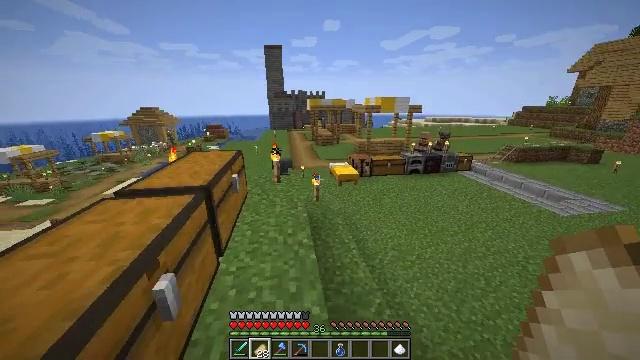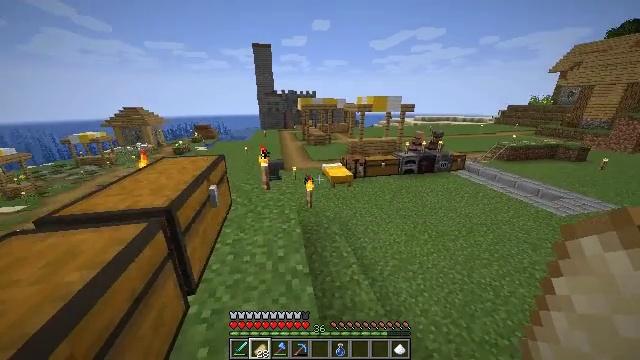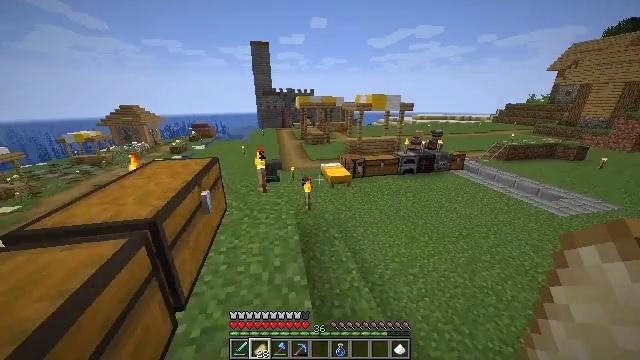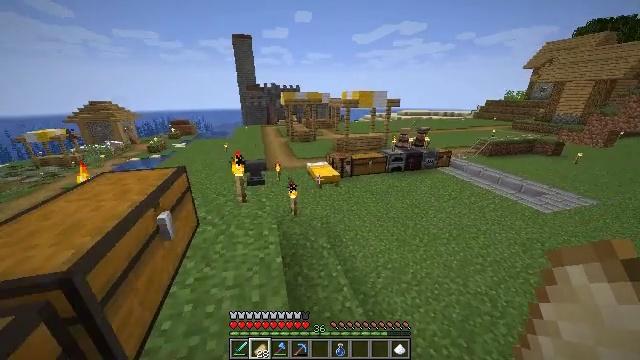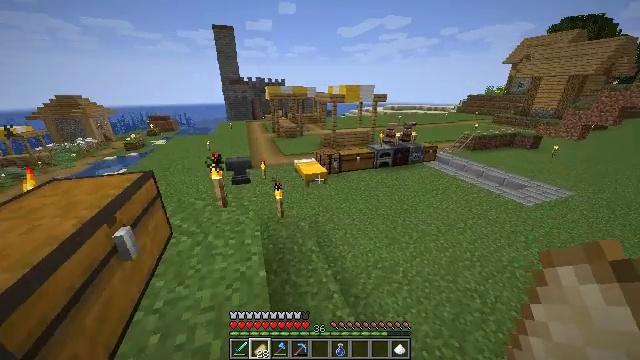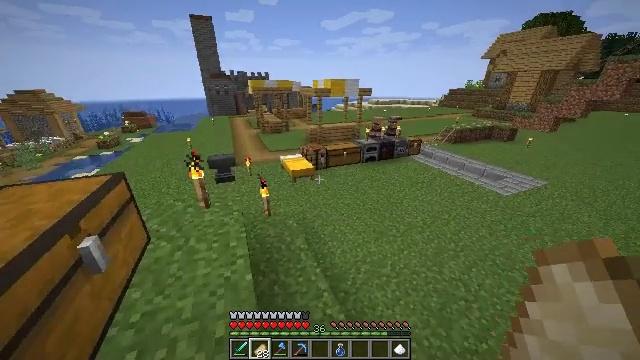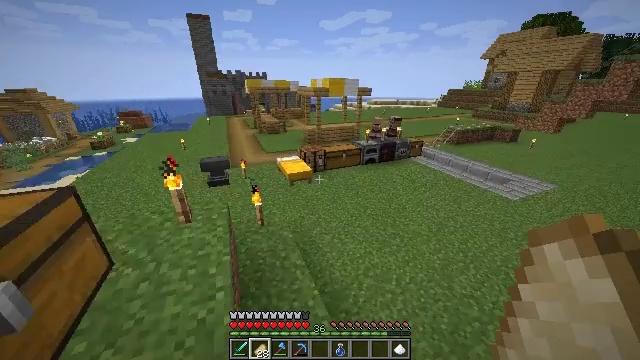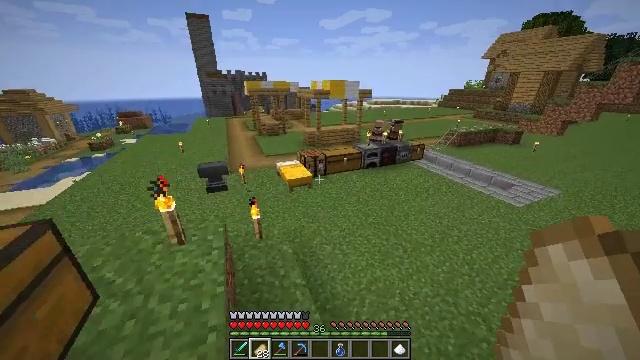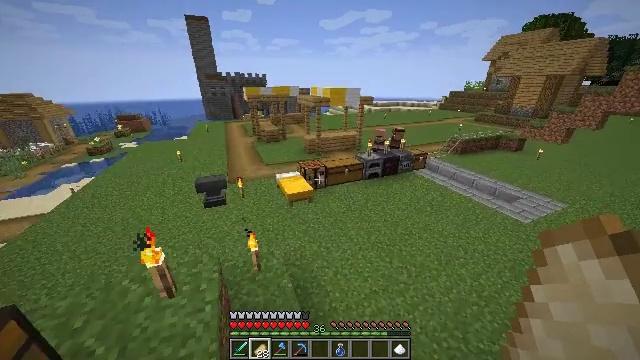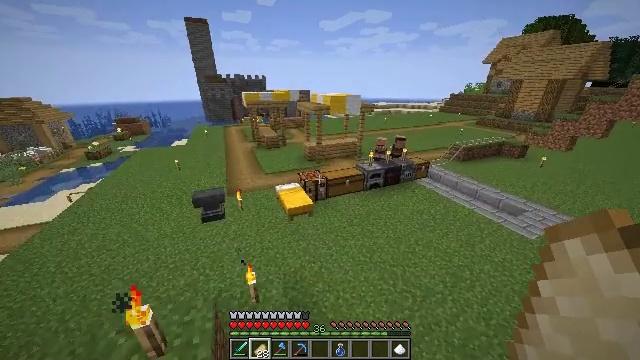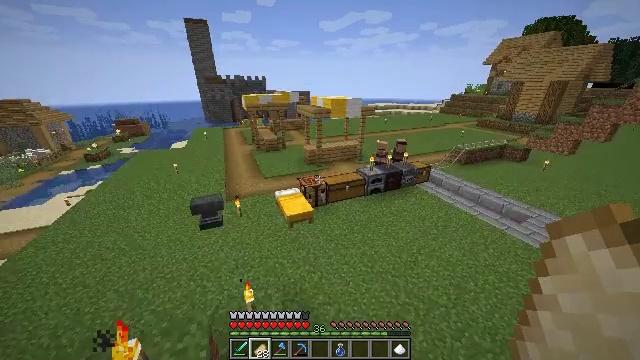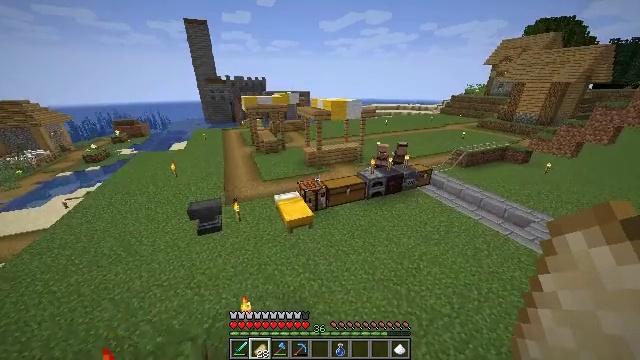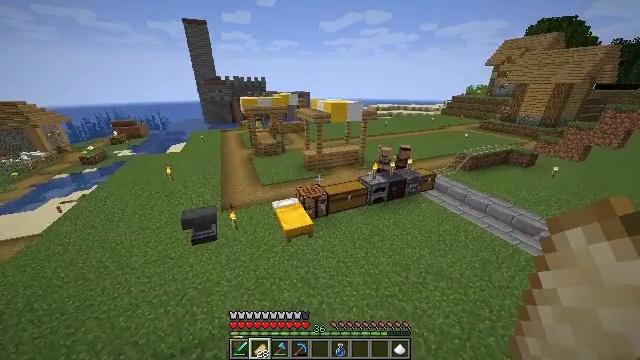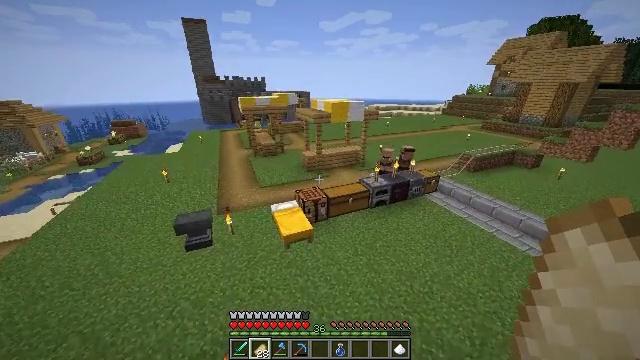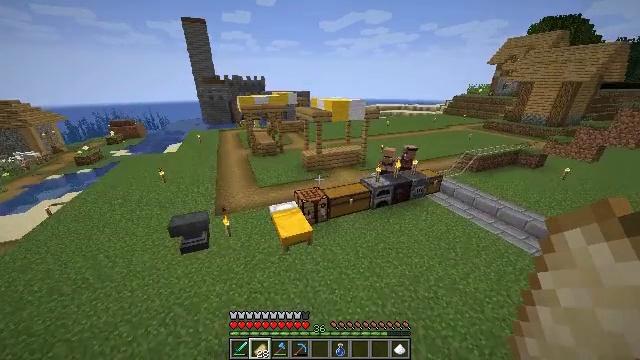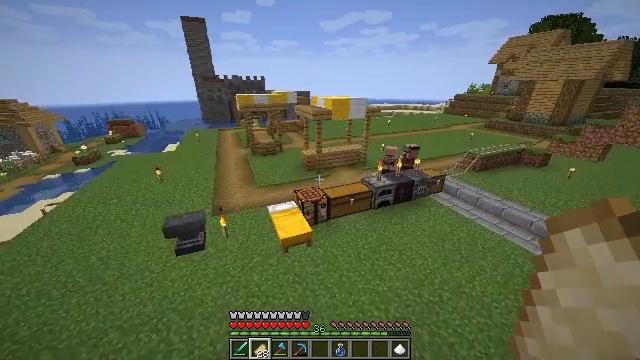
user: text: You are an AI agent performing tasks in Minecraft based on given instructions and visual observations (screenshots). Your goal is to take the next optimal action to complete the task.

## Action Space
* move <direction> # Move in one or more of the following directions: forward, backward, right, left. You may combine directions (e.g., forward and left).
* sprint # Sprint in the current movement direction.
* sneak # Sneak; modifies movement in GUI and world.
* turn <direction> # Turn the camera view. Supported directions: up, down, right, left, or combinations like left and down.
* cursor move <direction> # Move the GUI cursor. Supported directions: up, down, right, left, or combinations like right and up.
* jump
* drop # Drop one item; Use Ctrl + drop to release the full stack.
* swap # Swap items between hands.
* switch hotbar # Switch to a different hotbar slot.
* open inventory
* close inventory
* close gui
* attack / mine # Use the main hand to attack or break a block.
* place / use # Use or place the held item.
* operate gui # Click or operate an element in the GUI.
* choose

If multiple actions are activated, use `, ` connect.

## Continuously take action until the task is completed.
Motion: motion action
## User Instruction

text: Craft fermented spider eye in the crafting menu.
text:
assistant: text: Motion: move forward, sprint, turn right
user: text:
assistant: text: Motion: move forward, sprint
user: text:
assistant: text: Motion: move forward, sprint, turn right
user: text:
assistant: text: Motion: move forward, turn right and down
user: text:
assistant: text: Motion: move forward, turn right and down
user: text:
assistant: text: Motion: move forward
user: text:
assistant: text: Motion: move forward, jump
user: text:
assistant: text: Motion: move forward, jump
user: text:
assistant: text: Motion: move forward, jump
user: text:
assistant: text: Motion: move forward, jump
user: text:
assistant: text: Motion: move forward, jump
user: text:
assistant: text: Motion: move forward, jump
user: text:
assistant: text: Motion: move forward, jump
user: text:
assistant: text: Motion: move forward, jump
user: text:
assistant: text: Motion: move forward, jump
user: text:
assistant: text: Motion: move forward, jump
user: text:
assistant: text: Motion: move forward, sprint, jump
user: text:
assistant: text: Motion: move forward, sprint, jump
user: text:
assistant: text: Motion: move forward, sprint, jump
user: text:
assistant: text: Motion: move forward, sprint, jump
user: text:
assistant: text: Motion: move forward, jump
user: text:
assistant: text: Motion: move forward, jump
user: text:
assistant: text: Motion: move forward, jump
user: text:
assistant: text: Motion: move forward
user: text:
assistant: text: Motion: move forward
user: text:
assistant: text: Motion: move forward
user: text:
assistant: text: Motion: no_op
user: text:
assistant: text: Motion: no_op
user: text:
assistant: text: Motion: move forward, turn left and up
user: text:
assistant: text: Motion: move forward, turn up